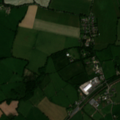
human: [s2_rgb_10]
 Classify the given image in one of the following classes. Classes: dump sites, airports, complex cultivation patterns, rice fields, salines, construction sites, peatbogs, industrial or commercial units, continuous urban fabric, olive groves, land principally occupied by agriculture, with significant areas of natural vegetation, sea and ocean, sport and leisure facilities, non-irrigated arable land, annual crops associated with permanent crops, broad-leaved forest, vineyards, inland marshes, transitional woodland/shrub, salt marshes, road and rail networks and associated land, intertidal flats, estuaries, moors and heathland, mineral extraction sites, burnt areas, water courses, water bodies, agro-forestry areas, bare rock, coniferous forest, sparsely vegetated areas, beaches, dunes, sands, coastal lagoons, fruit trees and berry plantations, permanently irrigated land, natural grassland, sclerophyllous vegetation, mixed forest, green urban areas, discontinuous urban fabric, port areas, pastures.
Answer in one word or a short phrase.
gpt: non-irrigated arable land, pastures